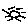
Label: sun